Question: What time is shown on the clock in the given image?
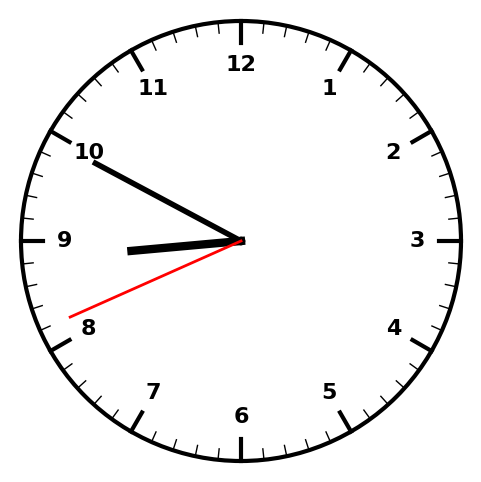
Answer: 08:49:41